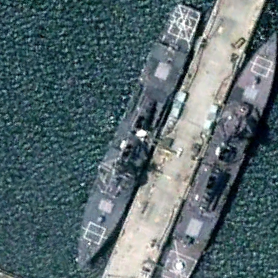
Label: destroyer